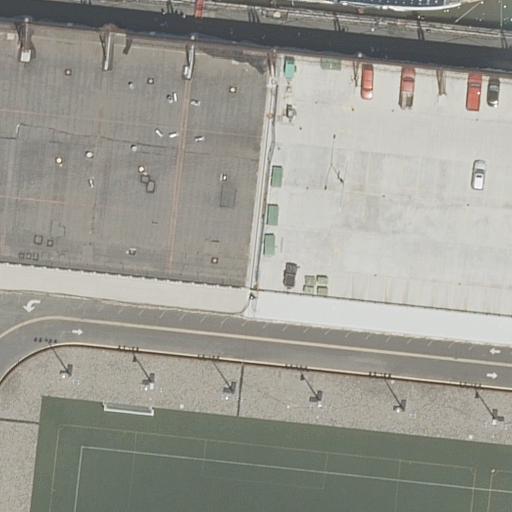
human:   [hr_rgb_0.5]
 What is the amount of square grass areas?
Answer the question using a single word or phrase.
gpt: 0

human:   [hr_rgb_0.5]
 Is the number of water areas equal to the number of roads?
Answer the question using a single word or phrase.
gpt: yes

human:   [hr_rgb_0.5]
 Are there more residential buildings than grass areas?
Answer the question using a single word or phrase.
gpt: no

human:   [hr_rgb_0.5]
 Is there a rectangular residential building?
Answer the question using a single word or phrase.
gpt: yes

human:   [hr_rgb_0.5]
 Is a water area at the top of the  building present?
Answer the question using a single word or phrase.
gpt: no

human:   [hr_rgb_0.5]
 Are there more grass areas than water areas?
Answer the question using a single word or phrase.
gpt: no

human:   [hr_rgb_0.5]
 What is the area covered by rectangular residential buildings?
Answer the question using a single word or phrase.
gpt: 14m2

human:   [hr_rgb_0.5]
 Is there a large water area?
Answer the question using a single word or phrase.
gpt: no

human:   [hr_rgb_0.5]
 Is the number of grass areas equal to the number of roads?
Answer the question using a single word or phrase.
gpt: yes

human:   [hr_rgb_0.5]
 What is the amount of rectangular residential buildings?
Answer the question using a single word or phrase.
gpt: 1

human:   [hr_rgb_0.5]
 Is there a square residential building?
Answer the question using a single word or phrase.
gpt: no

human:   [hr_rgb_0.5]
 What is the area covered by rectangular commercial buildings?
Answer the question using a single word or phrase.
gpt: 0m2

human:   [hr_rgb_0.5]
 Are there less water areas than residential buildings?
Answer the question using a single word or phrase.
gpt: no

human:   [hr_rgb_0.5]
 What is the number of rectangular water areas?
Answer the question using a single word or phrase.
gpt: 1

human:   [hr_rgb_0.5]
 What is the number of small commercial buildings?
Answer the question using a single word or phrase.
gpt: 0

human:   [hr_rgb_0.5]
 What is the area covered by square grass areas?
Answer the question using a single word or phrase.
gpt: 0m2

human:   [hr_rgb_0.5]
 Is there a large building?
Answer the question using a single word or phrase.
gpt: no

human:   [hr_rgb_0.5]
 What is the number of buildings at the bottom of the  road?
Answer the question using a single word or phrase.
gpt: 0

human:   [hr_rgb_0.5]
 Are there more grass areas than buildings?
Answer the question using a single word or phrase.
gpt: no

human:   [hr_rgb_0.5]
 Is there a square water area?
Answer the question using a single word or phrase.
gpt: no

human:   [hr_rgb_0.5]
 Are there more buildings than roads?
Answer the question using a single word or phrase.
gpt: no

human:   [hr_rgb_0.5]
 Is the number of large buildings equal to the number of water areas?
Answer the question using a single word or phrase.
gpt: no

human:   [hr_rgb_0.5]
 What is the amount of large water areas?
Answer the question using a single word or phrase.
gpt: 0

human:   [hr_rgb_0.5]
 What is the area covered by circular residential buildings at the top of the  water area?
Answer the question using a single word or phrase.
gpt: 0m2

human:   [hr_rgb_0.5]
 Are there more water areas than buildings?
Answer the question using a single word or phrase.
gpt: no

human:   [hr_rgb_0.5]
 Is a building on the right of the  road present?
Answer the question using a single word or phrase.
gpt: no

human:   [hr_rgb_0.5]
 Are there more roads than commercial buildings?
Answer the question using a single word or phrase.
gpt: yes

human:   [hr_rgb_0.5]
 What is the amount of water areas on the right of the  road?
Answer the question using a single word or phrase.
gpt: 0

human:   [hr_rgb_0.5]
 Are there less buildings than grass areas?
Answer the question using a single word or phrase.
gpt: no

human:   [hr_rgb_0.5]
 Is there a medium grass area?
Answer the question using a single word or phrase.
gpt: no

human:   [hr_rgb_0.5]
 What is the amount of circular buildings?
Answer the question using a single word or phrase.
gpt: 0

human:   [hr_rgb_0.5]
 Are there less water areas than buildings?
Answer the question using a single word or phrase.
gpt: no

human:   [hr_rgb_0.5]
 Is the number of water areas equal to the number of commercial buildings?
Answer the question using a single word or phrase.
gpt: no

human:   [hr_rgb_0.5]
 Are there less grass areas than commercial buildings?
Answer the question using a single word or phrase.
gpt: no

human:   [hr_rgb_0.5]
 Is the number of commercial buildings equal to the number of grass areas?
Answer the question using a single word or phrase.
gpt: no

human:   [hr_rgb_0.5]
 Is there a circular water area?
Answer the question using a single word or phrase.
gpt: no

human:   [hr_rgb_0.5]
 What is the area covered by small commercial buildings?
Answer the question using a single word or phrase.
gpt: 0m2